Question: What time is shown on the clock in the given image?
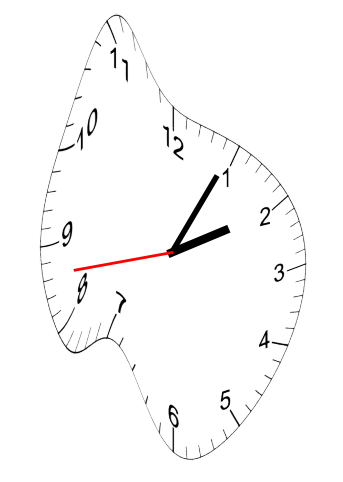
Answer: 02:04:43